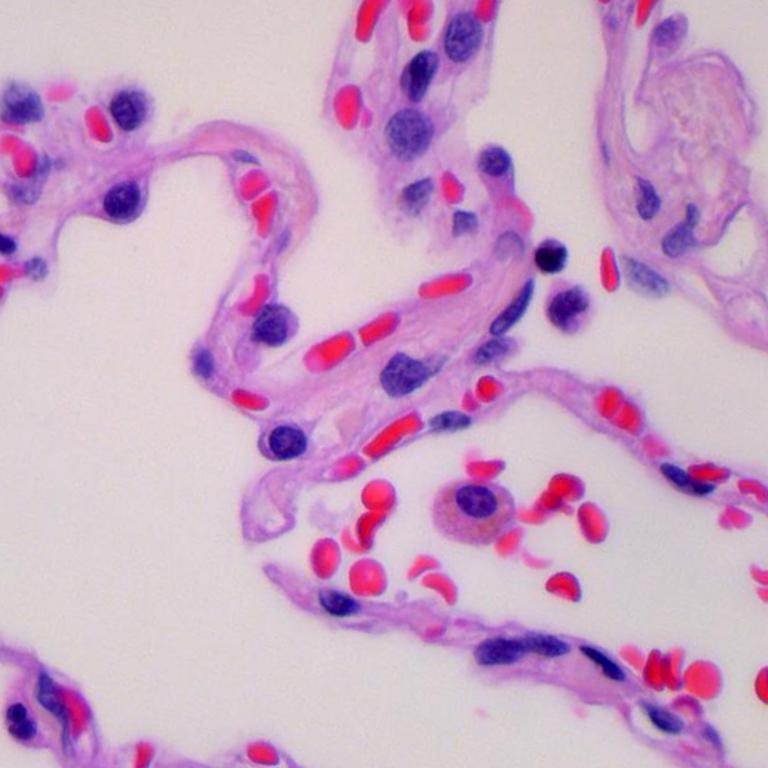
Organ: lung
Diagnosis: benign